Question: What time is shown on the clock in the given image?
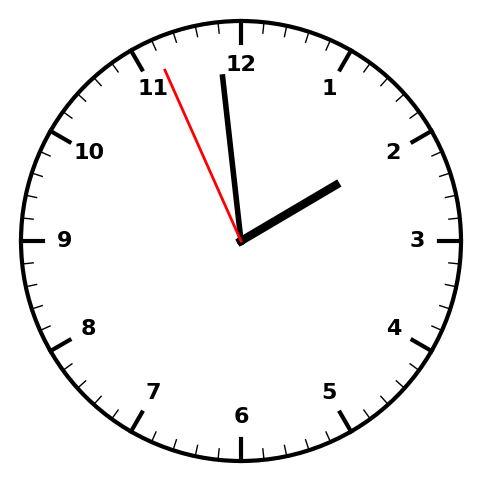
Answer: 01:58:56